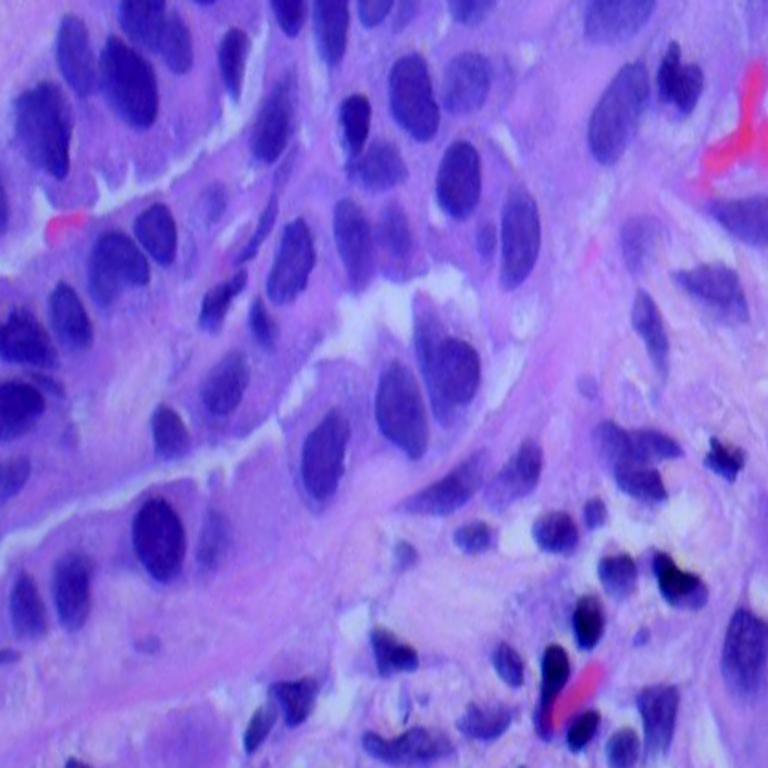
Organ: lung
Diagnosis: adenocarcinomas